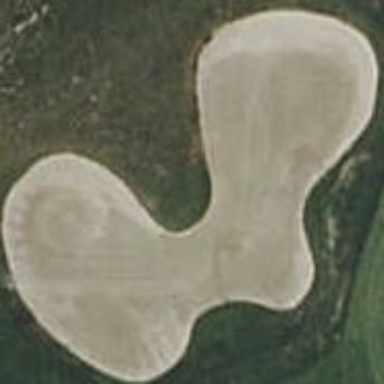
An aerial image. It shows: Sandy area is golf bunker.